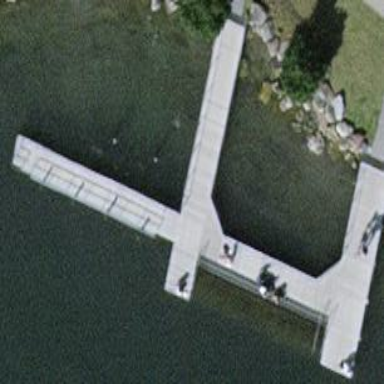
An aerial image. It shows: Man-made pier.